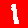
Digit: 1